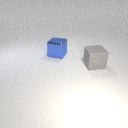
large blue metal cube to the left of large gray rubber cube